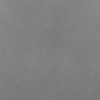
Label: dusty